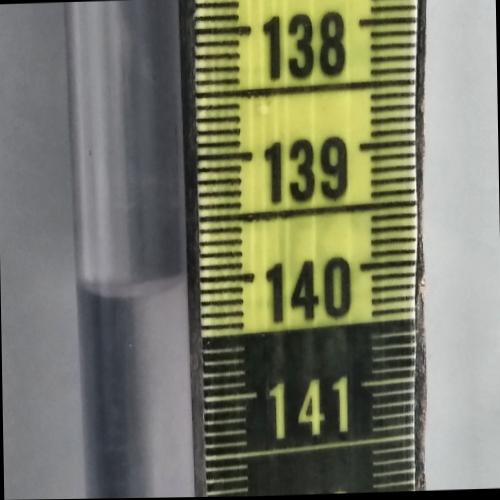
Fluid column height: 140.0 cm